Question: <URL> I'm trying to use loop to set value "Hello1" in cell F11, "Hello2" in cell F12, "Hello3" in cell F13, then continue until "Hello10". The Cell F10 already has the word "Hello" on it. So far I only managed to show the value "1" on everything
.
Here's how I wrote the script:
'''
function Exercise2() {
var exercise2 = SpreadsheetApp;
var activeSheet = exercise2.getActiveSpreadsheet().getActiveSheet();
var helloCell = activeSheet.getRange(10, 6).getValue();
activeSheet.getRange(1, 1).moveTo(activeSheet.getRange("F10"));
for(var x=10;x<21;x++){
var helloCell = activeSheet.getRange(x, 6).getValue();
helloCell = helloCell+1;
activeSheet.getRange(x, 6).setValue(helloCell);
}
}
'''
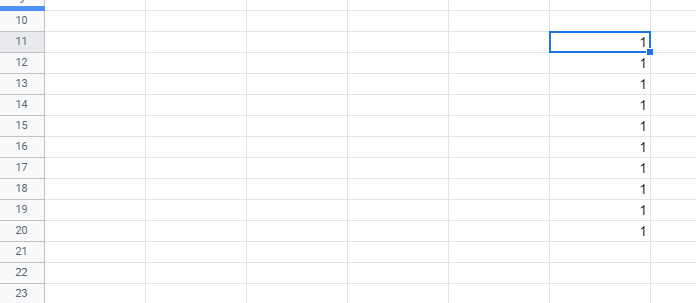
Answer: The 'for' loop can be greatly simplified to somthing like this:
'''
for(var x = 1; x < 11; x++) {
activeSheet.getRange(x + 9, 6).setValue("Hello" + x);
}
'''
This will:
1. Create a loop that runs from 1 to 11 stored in x.
2. Set the value of the cell at x + 9 to the value "Hello" & x.